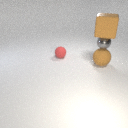
small gray metal sphere below large brown rubber cube